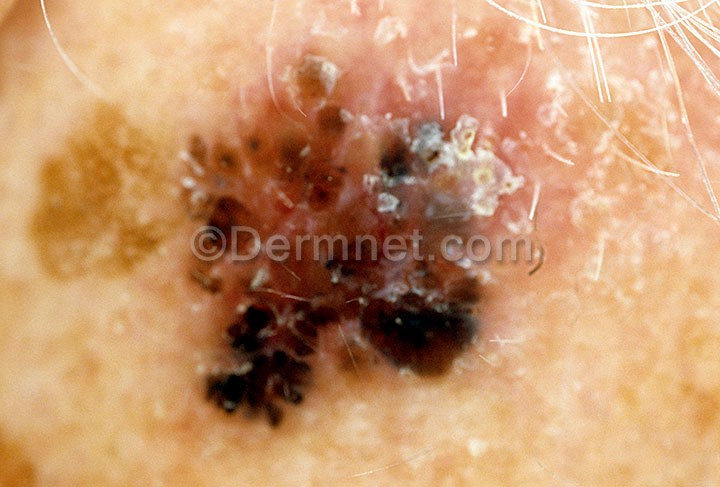
Disease: Actinic Keratosis Basal Cell Carcinoma and other Malignant Lesions